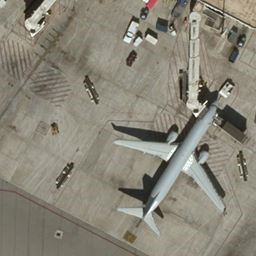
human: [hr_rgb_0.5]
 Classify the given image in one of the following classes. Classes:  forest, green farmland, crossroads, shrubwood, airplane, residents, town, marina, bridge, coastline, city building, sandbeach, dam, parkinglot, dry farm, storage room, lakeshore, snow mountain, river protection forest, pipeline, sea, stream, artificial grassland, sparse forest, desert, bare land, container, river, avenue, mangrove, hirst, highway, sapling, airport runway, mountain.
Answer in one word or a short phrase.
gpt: airplane